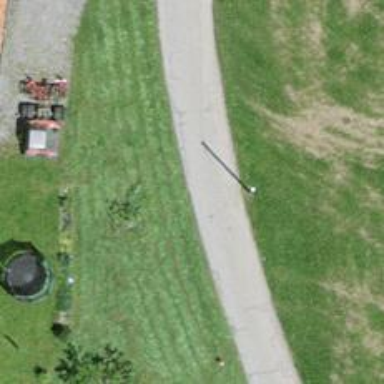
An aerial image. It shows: Residential road with unpaved surface.